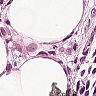
Metastatic tissue present: yes